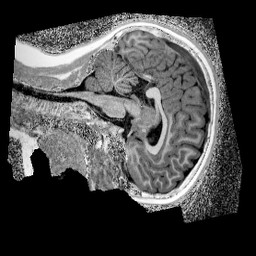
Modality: UNIT1_denoised
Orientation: sagittal
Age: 9
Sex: female
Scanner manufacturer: siemens
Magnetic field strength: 3 T
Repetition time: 4 s
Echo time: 0.00299 s